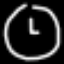
Label: clock